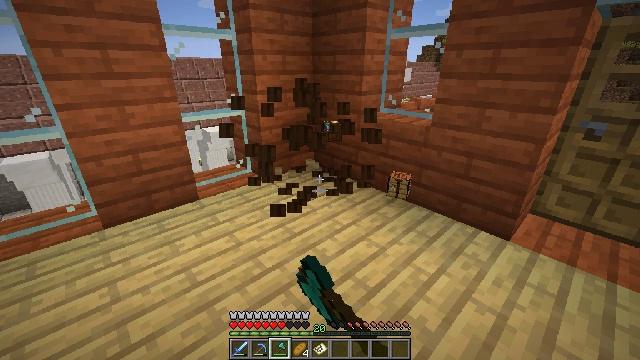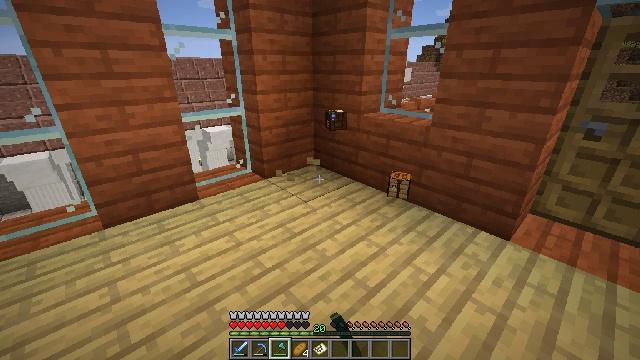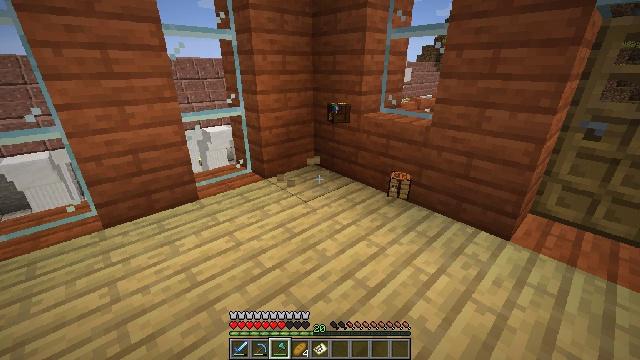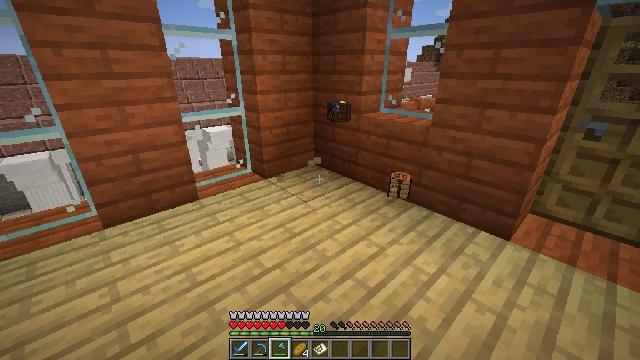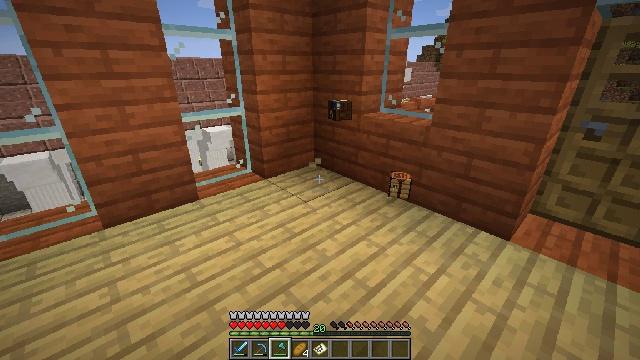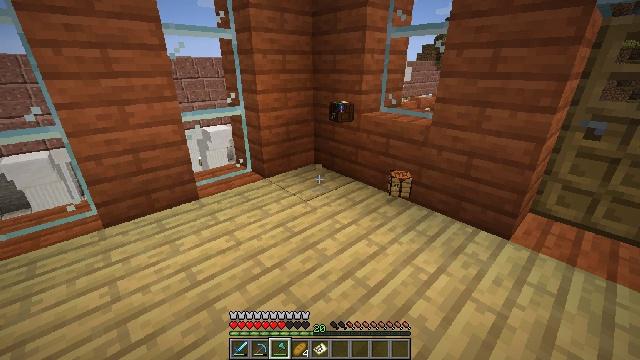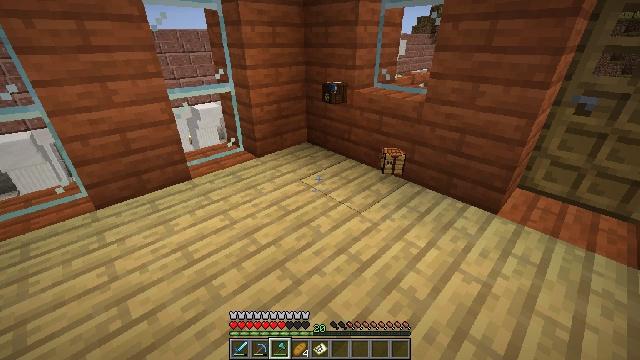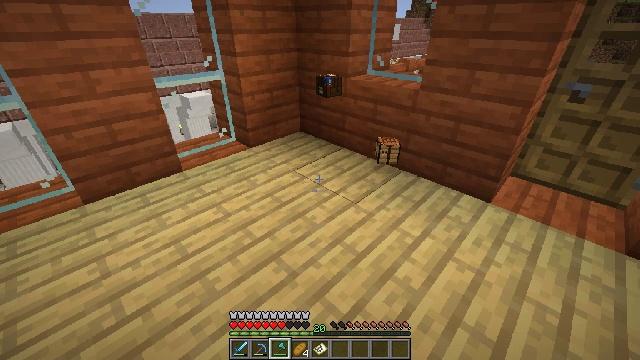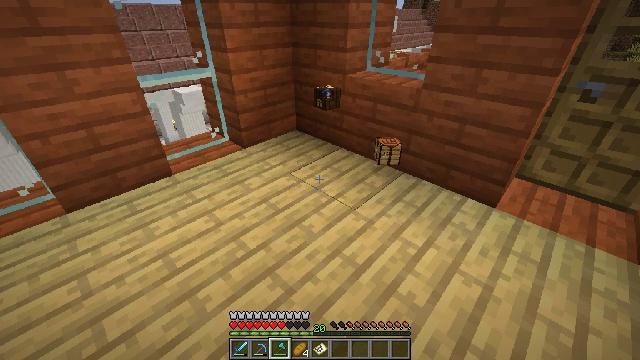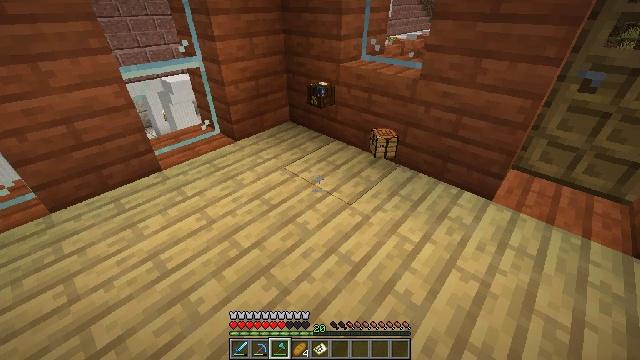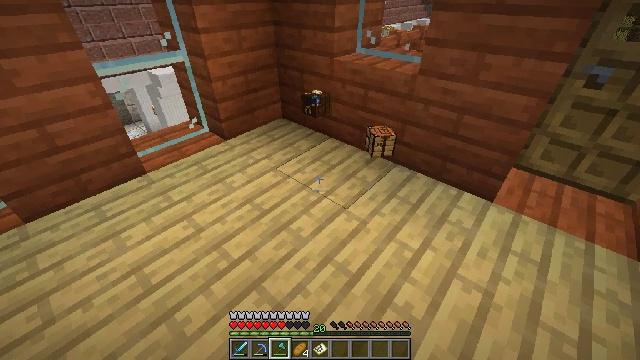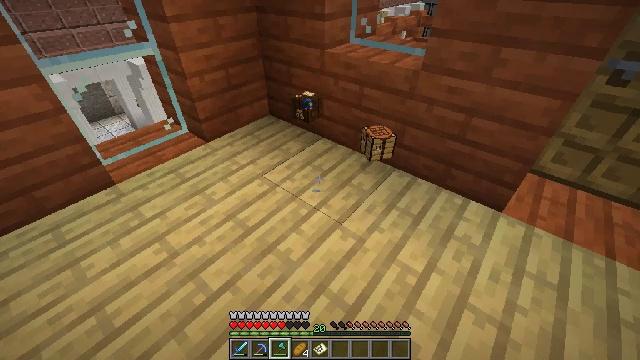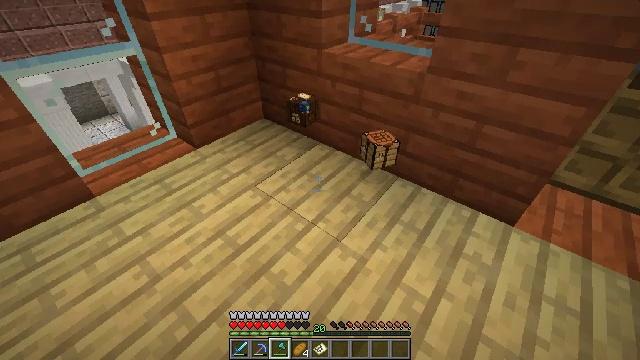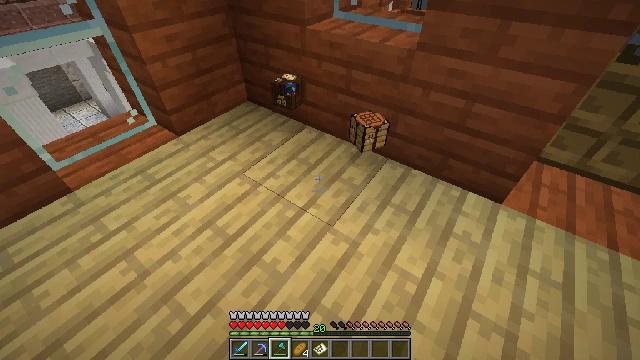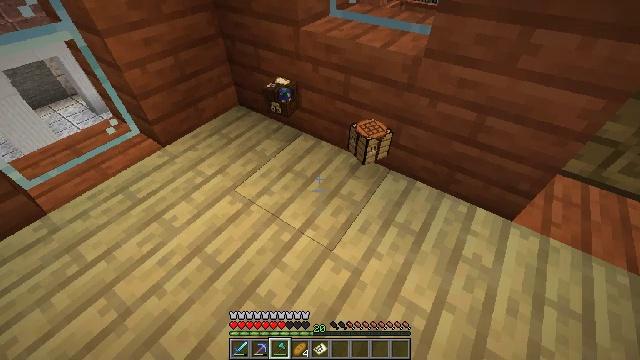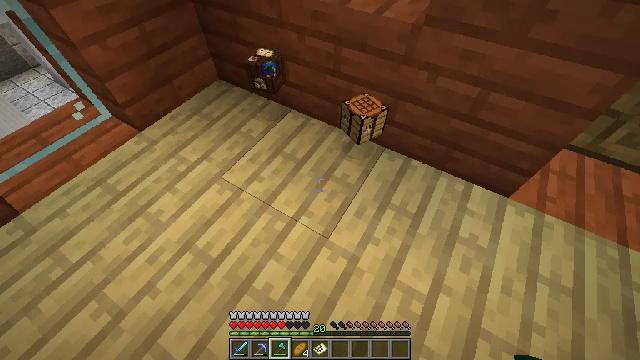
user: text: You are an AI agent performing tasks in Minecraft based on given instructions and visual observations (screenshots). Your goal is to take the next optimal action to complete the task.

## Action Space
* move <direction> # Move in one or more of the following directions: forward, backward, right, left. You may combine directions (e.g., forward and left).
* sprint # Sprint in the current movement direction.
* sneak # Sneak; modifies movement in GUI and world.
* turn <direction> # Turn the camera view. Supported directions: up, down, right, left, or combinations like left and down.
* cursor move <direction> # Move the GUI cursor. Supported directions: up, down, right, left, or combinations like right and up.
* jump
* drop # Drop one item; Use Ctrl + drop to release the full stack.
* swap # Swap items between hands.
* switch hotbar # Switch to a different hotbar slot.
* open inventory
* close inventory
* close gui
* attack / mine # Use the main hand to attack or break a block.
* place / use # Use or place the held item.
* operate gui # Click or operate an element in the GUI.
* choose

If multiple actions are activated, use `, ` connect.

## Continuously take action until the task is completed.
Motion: motion action
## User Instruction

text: Gather the cauldron for reuse.
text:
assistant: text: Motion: attack / mine
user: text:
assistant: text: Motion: no_op
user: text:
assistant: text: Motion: no_op
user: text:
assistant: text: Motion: no_op
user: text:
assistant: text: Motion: no_op
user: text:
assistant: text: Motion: turn right and down
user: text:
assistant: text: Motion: move forward, turn right and down
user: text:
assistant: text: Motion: move forward, turn down
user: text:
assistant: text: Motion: move forward, turn right and down
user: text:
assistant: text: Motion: move forward, turn right and down
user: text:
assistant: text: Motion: move forward, turn right and down
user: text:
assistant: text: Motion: move forward
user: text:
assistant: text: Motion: move forward, turn right and down
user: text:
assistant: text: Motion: move forward, turn right and down
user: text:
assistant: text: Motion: move forward, turn right and down
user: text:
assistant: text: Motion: move forward, turn right and down
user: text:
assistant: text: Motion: move forward, turn down
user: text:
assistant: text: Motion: move forward, turn right and down
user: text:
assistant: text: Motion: turn down
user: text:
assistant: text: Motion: turn right and down
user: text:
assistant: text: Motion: turn down
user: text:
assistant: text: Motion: turn down
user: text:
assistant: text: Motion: no_op
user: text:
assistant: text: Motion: no_op
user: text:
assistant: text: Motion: no_op
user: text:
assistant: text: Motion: no_op
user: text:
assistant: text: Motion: no_op
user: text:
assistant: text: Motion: no_op
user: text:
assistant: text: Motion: no_op
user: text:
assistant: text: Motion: turn right and up